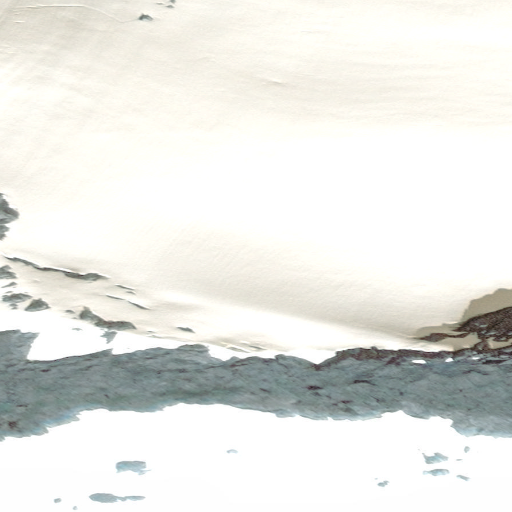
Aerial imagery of mountain in Alaska named Martin Peak containing only unknown